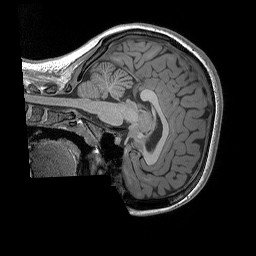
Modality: T1w
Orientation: sagittal
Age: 20
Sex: female
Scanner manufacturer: siemens
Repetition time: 2.25 s
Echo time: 0.00302 s